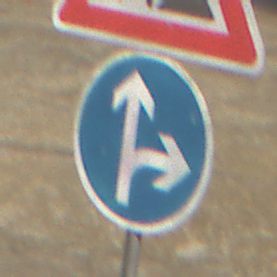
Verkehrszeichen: VorgeschriebeneFahrtrichtungGeradeausOderRechts
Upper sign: Arbeitsstelle
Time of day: MorningAfternoon
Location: Outdoor (Urban)
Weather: PartlyCloudy
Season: NotSpecified
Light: Natural